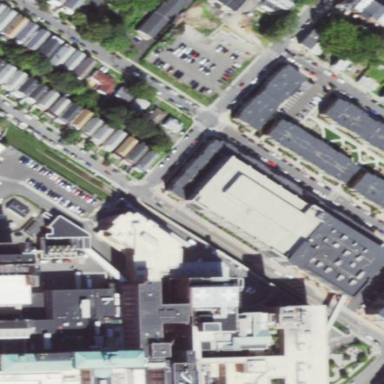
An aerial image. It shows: Multi-storey parking building.